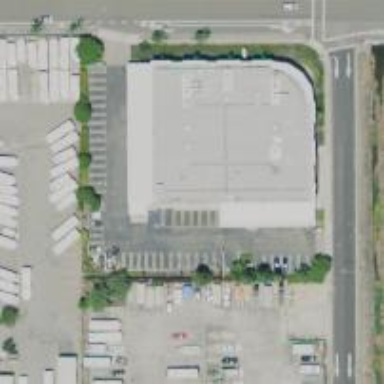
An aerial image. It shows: Building used as car repair shop.